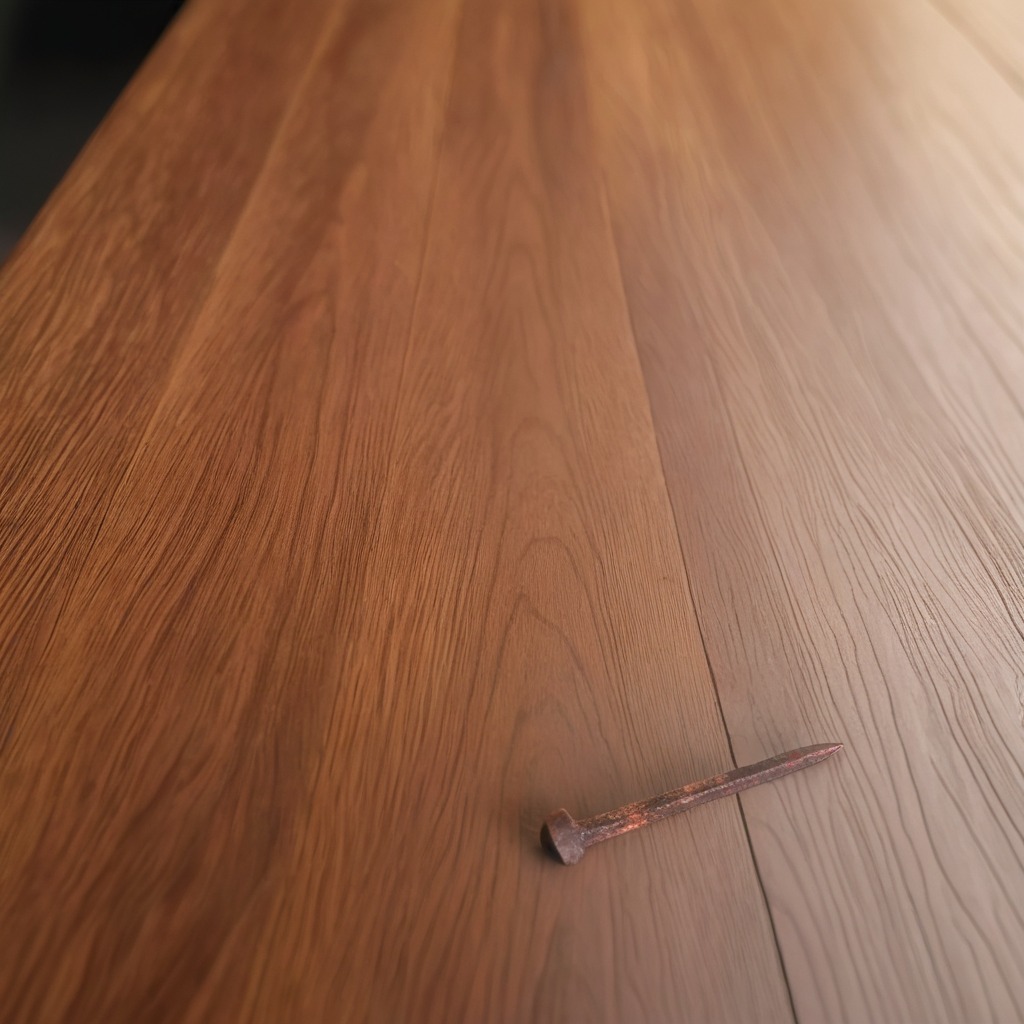
An iron nail lies on the wooden table.